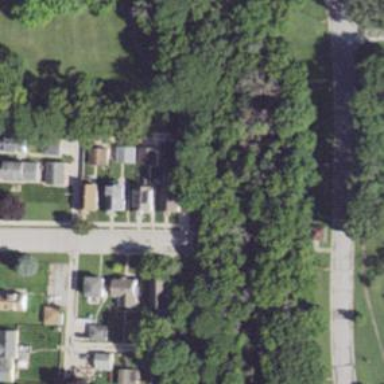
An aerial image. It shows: Alley classified as service road.